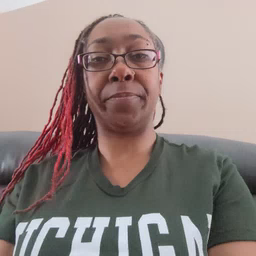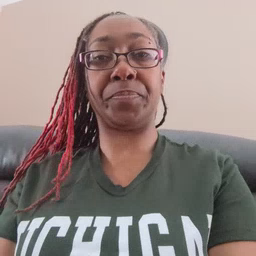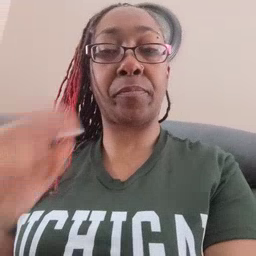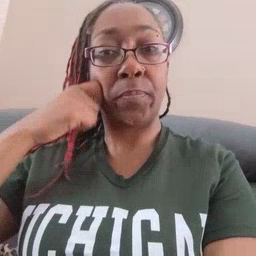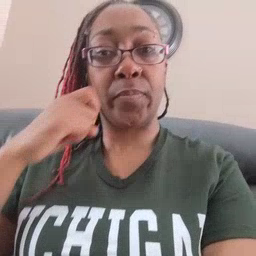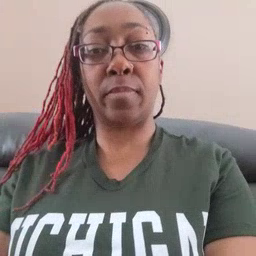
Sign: apple